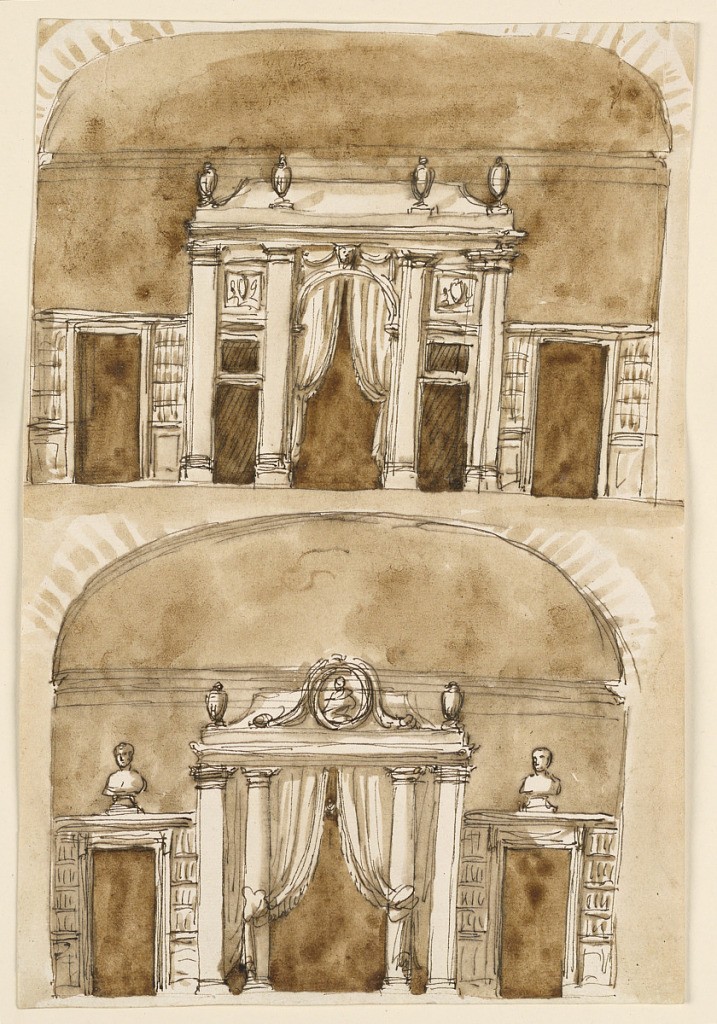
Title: Design for Ceiling Decoration
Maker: Giuseppe Barberi, Italian, 1746–1809
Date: ca. 1790
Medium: Pen and brown ink, brush and brown wash on off-white laid paper, lined
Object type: Drawing
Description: The alcove has the shape of a broad niche with a spherical ceiling above the entablature. A main entrance and two lateral secondary ones are suggested. Above: the central part has the shape of a triumphal arch with three openings. Above the lateral ones are square window openings and panels with representations. Curtain, held up. Above the entablature are four vases. Laterally are variations of -1604, above; below: the entablature of the main entrance is supported by two pillars at the corners, and by two columns standing nearby. A curtain is fastened to the latter. Above the entablature is a variation of -1604 below, with  vases above the corners. Laterally are variations of -1604 above. Usual background.